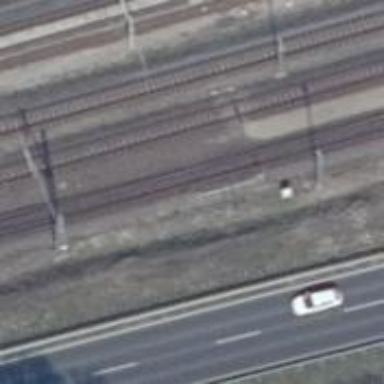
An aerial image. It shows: Railway switch.